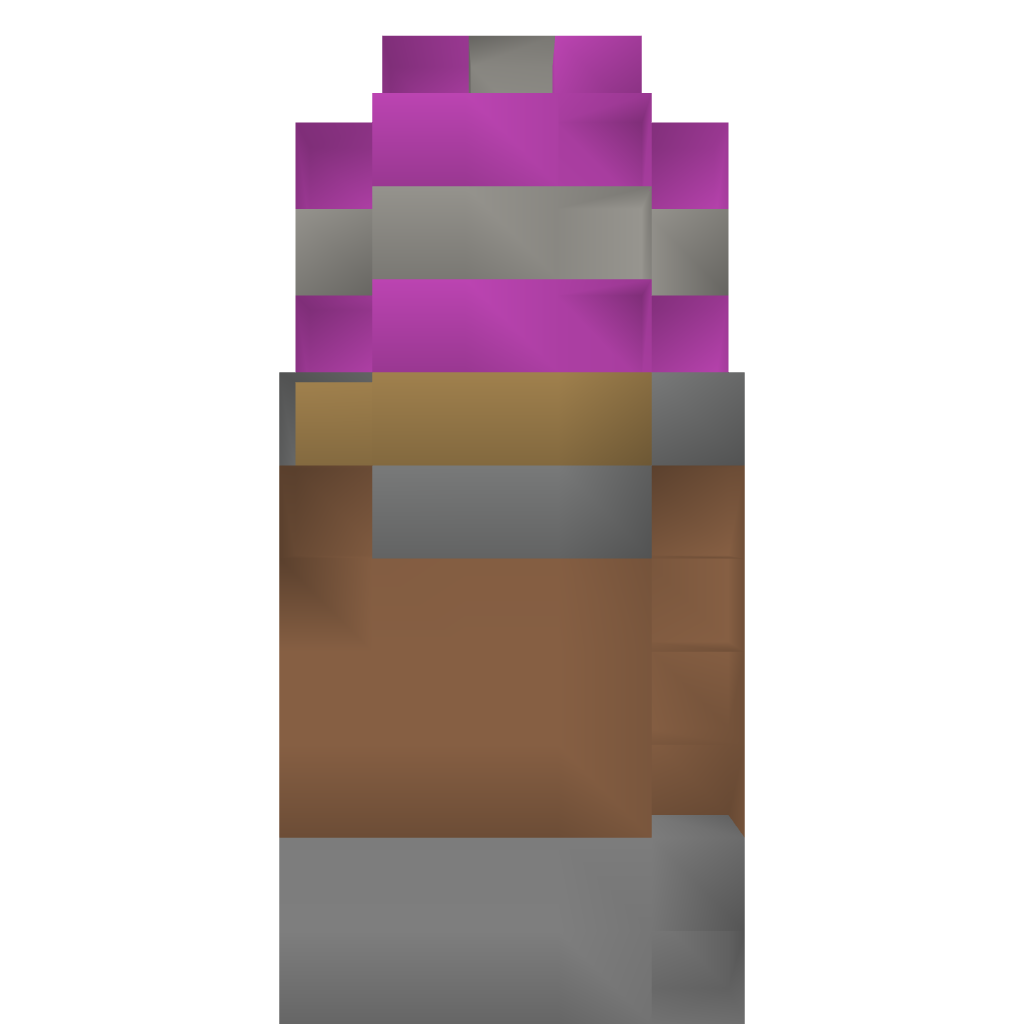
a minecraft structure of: Trading booth